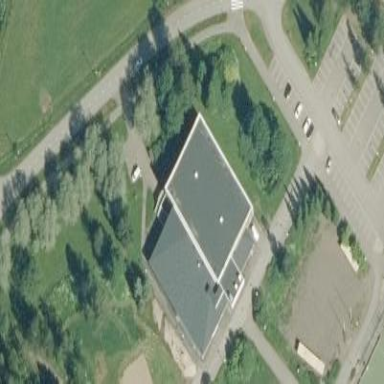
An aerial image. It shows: Sports centre building.